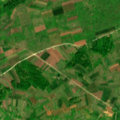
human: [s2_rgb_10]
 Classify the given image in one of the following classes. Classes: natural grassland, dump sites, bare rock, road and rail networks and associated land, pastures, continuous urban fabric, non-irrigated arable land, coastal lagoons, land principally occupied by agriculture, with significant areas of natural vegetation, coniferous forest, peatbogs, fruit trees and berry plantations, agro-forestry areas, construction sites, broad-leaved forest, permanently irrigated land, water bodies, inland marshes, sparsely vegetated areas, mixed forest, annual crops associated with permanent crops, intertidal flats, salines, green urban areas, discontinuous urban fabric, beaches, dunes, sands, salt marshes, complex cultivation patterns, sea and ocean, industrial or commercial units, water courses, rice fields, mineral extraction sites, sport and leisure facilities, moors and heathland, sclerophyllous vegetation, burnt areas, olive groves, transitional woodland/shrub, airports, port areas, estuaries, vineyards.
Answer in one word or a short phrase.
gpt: fruit trees and berry plantations, complex cultivation patterns, land principally occupied by agriculture, with significant areas of natural vegetation, transitional woodland/shrub